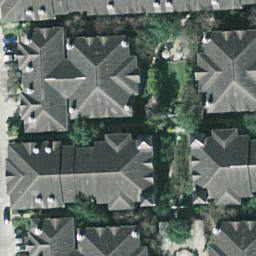
Label: residential